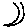
Label: moon